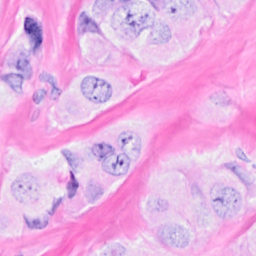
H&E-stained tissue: Breast